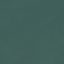
Land use / land cover class: SeaLake